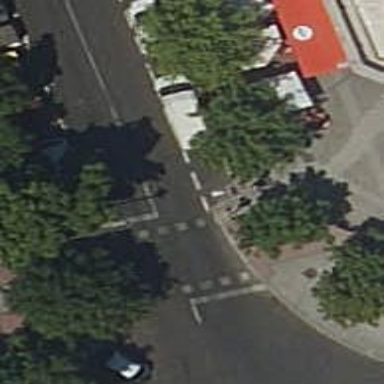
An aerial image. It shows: Road crossing with traffic signals.